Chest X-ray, AP view. Patient: 58 years old, sex F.
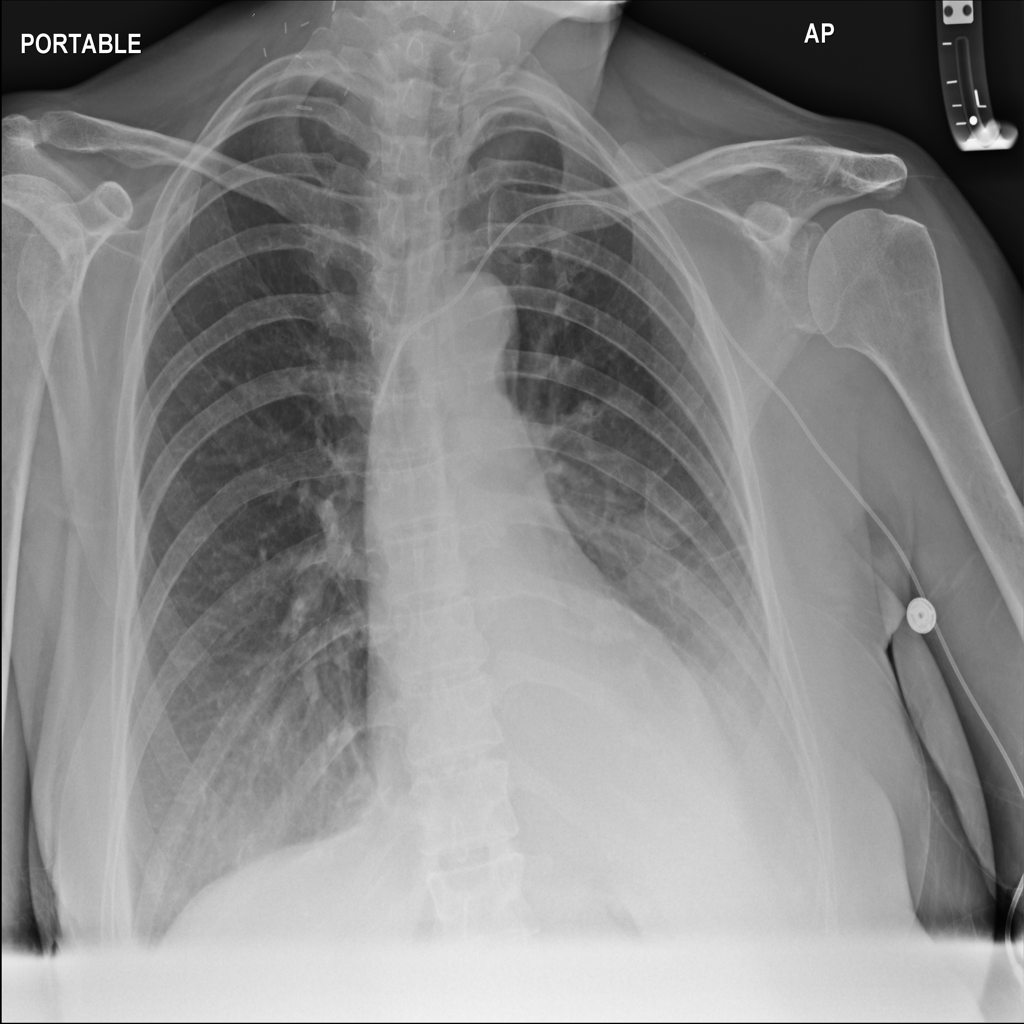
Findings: Atelectasis, Consolidation